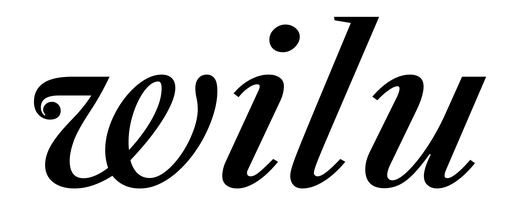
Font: LibreCaslonText-Italic_Medium_Italic